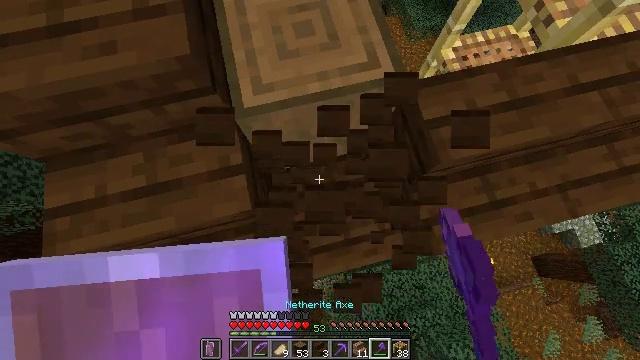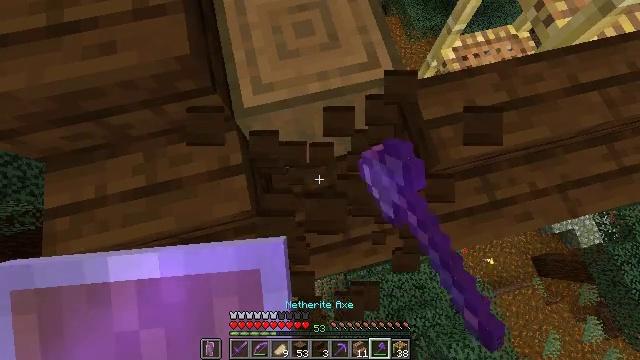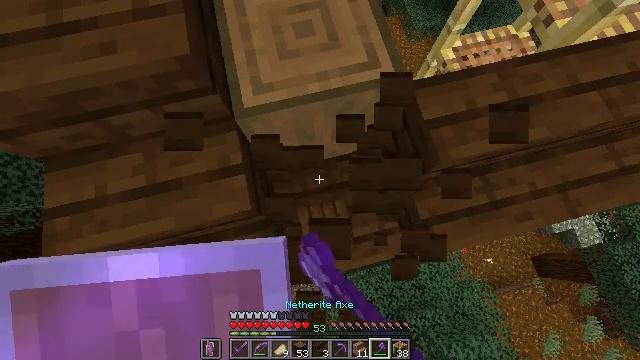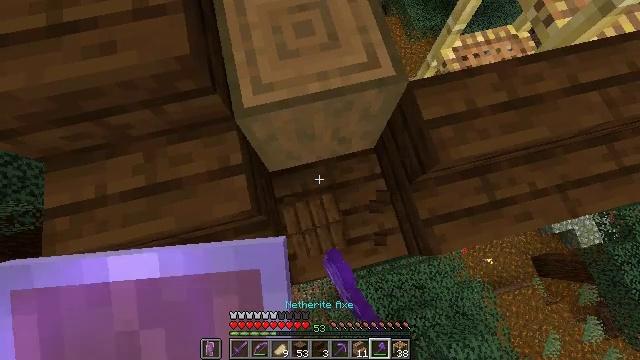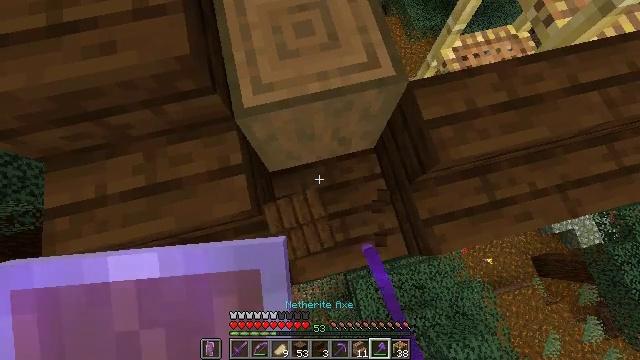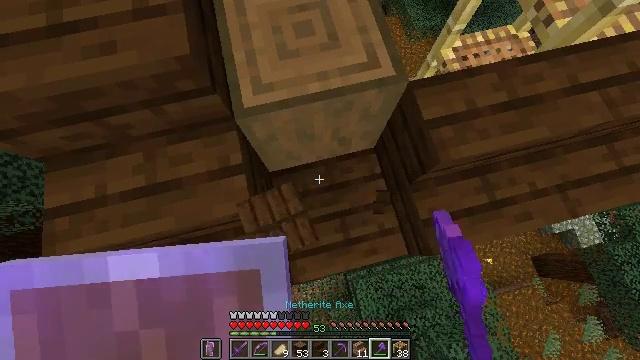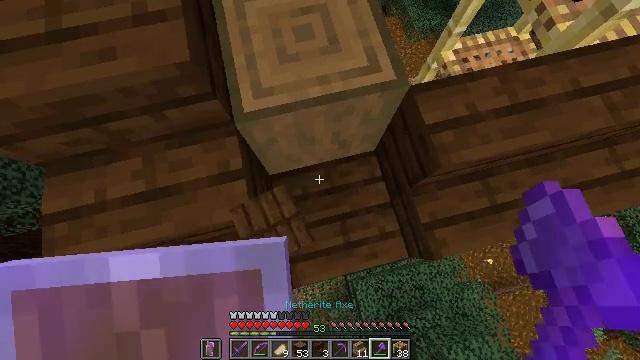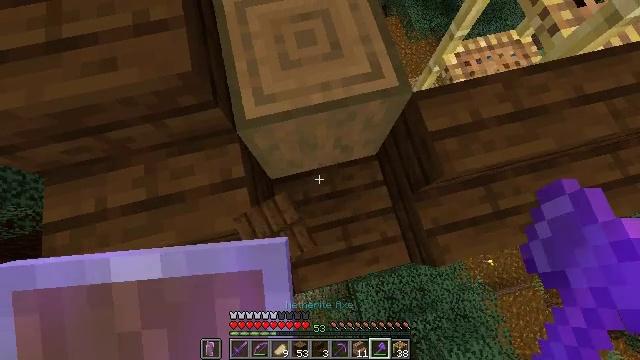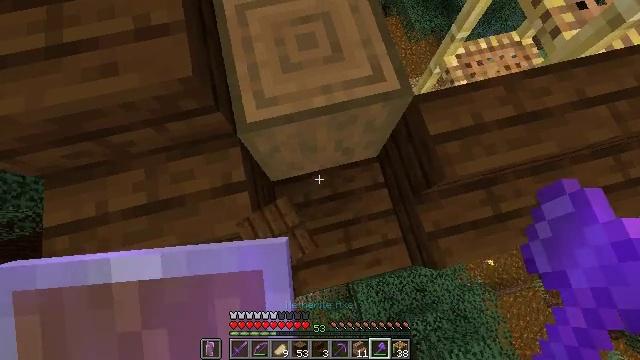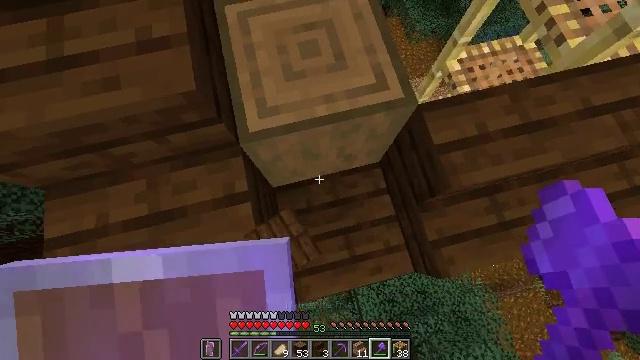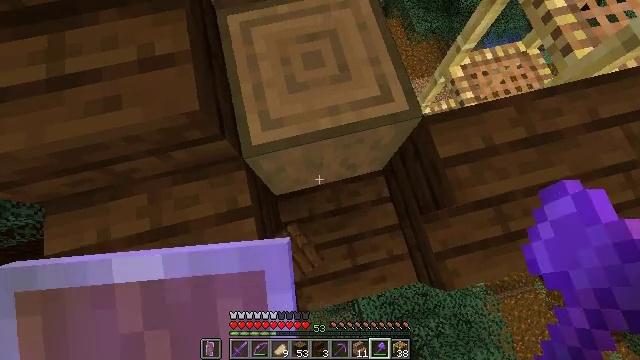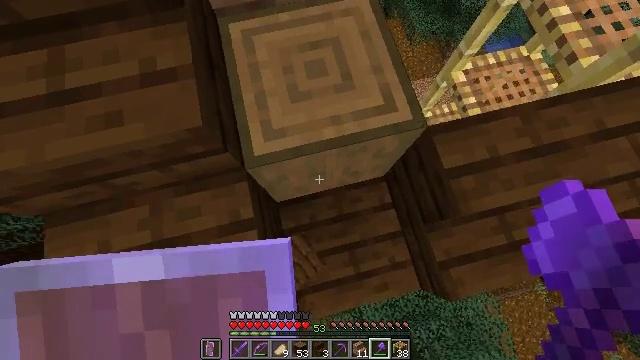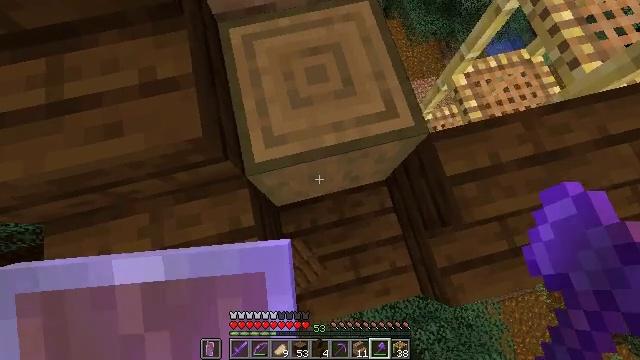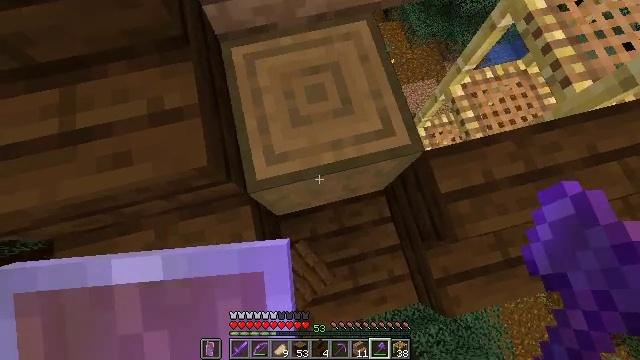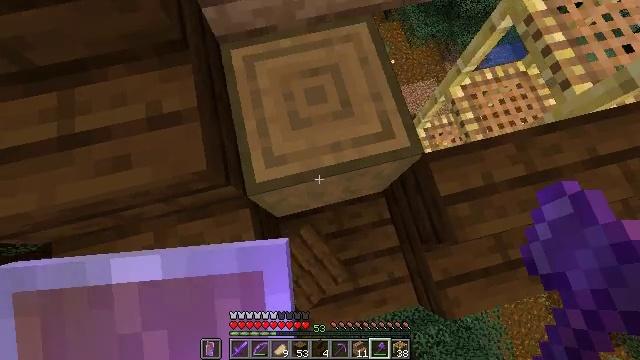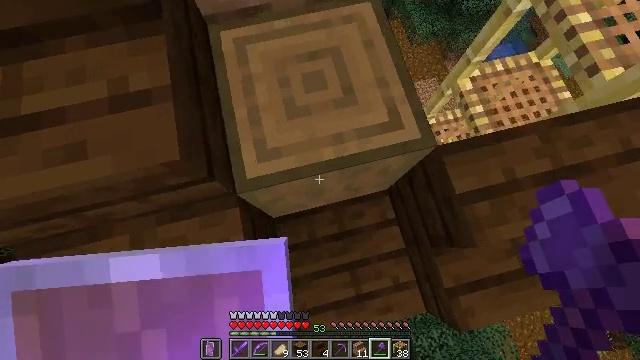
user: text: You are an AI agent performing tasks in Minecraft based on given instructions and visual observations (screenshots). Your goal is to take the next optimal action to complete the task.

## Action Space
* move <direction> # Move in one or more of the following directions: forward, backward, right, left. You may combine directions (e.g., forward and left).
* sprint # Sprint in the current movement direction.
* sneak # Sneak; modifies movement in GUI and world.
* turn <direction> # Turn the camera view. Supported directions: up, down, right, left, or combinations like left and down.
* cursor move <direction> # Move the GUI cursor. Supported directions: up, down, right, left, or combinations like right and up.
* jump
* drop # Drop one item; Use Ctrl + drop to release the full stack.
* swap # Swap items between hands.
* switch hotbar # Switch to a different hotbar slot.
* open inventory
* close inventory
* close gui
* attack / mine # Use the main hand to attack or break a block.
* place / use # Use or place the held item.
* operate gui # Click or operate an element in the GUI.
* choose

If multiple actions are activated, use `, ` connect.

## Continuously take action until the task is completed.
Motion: motion action
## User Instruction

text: Attack the dark oak stairs to gather the materials.
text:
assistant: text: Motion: sneak, attack / mine
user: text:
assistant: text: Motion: sneak
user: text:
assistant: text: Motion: sneak
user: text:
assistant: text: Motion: sneak
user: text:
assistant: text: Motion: sneak
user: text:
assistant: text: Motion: move forward, sneak
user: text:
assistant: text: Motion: move forward, sneak
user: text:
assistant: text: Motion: move forward, sneak
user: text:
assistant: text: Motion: move forward, sneak
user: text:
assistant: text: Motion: move forward, sneak
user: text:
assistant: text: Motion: move forward, sneak
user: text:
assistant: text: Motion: move forward
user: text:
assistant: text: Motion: no_op
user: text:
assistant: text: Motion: no_op
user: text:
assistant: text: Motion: no_op
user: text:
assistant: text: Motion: no_op
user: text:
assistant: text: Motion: no_op
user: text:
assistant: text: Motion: no_op
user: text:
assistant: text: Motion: no_op
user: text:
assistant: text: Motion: no_op
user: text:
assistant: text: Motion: no_op
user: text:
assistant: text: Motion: turn right
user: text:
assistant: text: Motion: turn right and up
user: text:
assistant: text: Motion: turn right and up
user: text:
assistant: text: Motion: turn right and up
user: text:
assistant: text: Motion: turn right and up
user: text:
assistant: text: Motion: sneak, turn right and up
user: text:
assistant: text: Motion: sneak, turn right and up
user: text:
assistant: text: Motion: sneak, turn up
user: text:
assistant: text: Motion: sneak, turn up